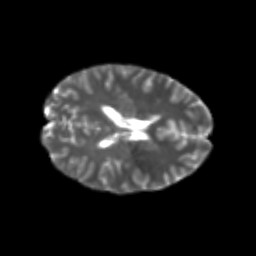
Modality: T2w
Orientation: axial
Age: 23
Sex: female
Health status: healthy
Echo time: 0.074 s